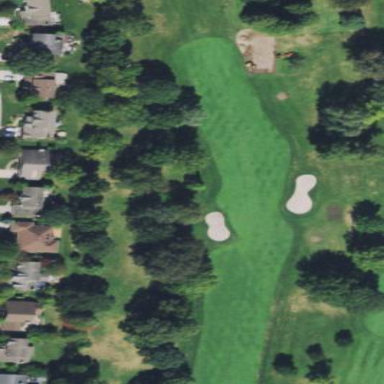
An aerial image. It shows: Golf fairway surrounded by grass.